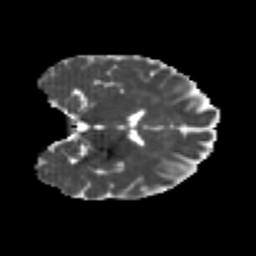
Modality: MD
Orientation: coronal
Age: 24
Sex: female
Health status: healthy
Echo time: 0.074 s